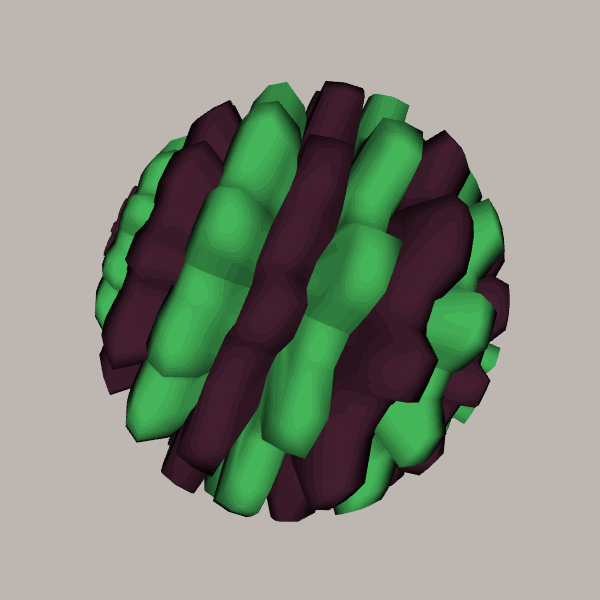
Background: light